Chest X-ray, PA view. Patient: 30 years old, sex M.
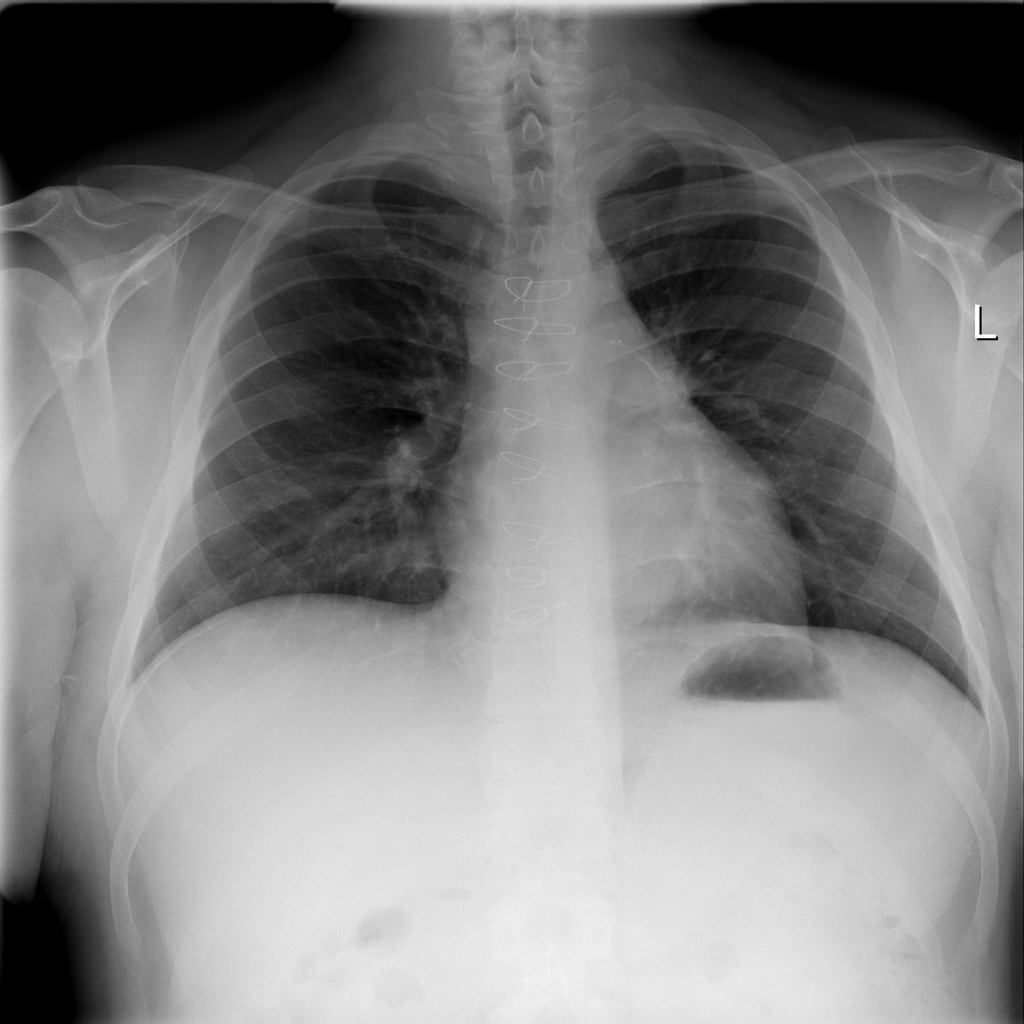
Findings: No Finding